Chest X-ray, AP view. Patient: 55 years old, sex M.
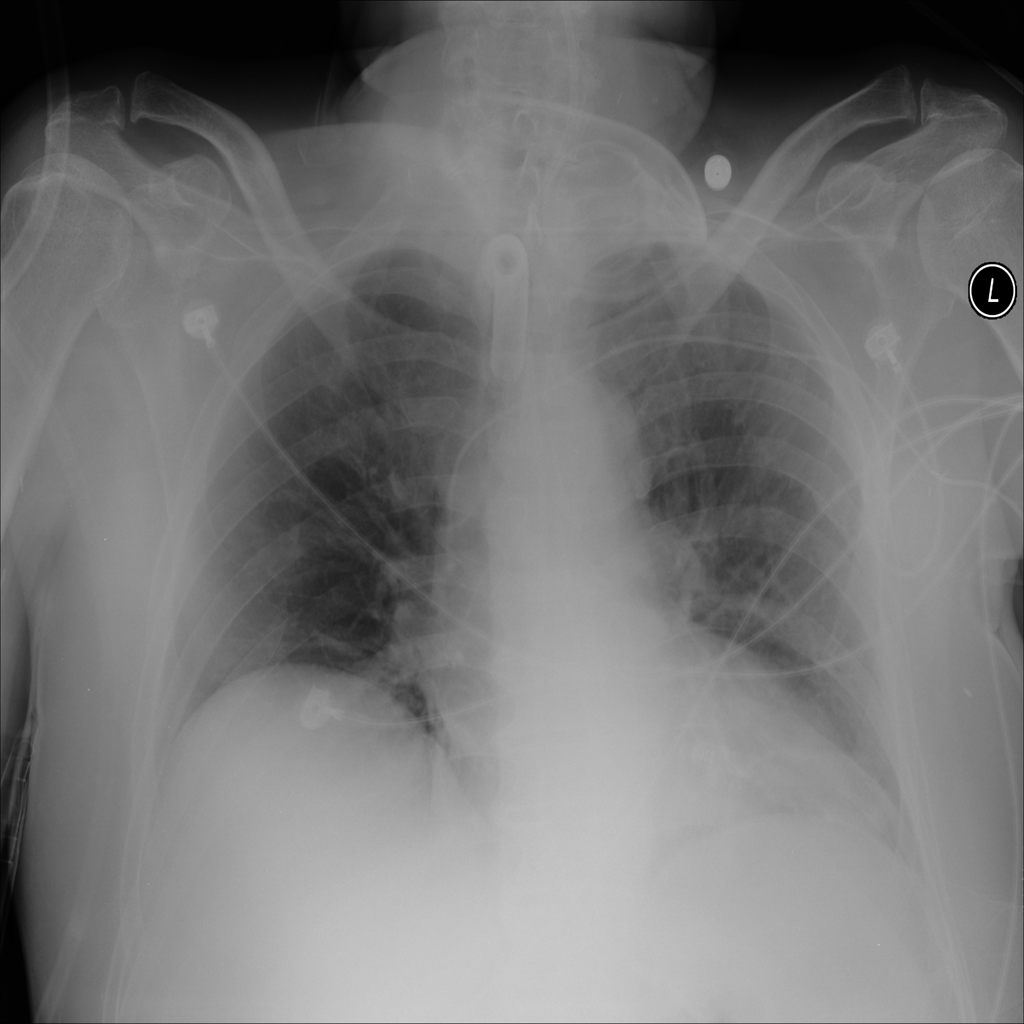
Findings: No Finding